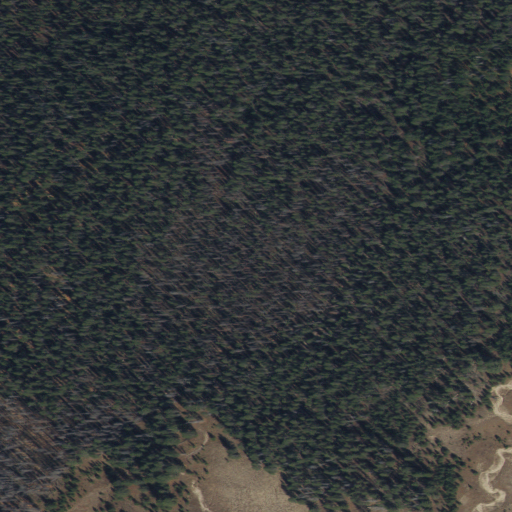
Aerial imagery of plain(s) in Idaho named Wet Meadows containing evergreen forest, shrub, woody wetlands, grassland, and herbaceous wetlands